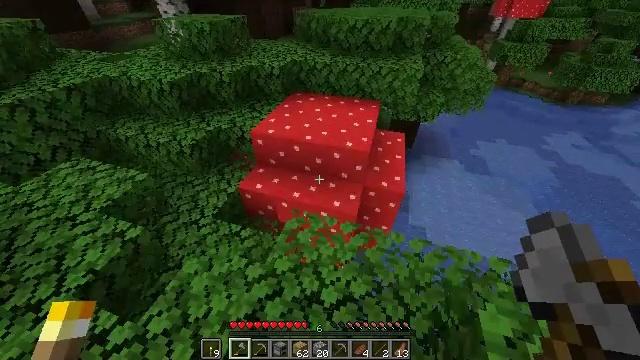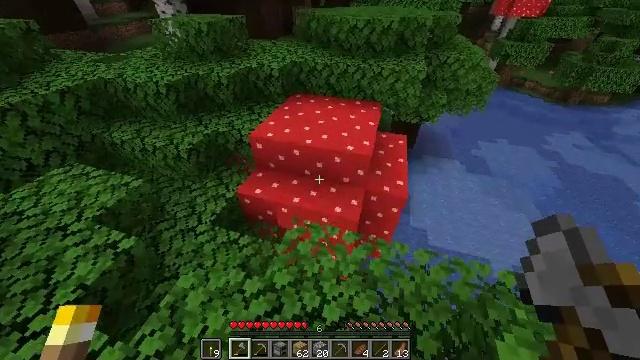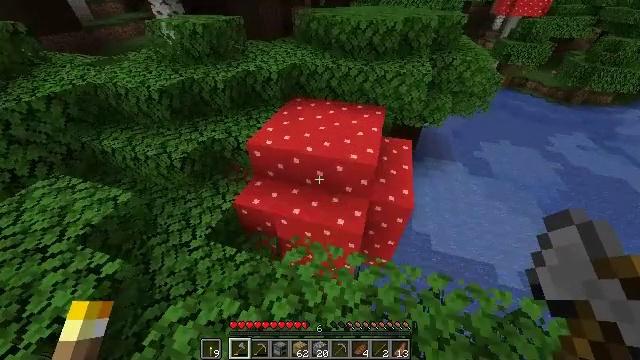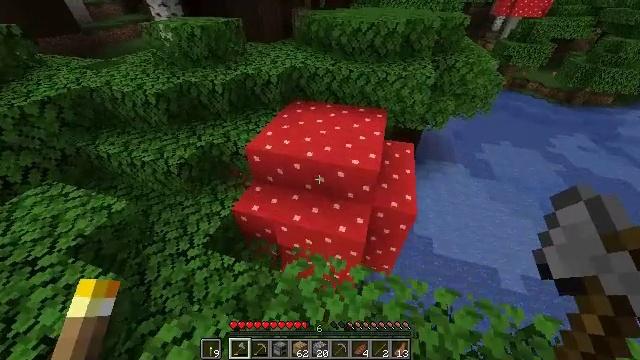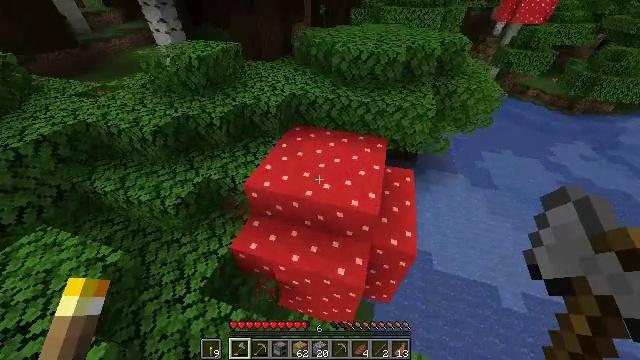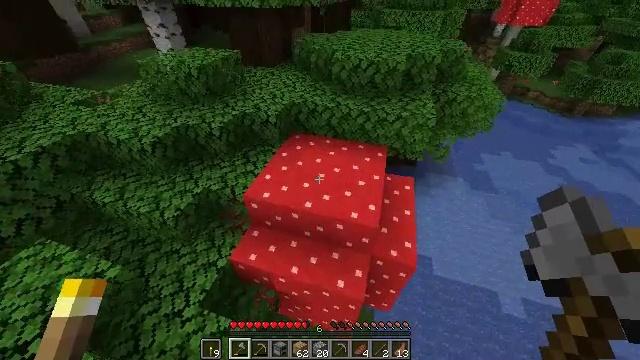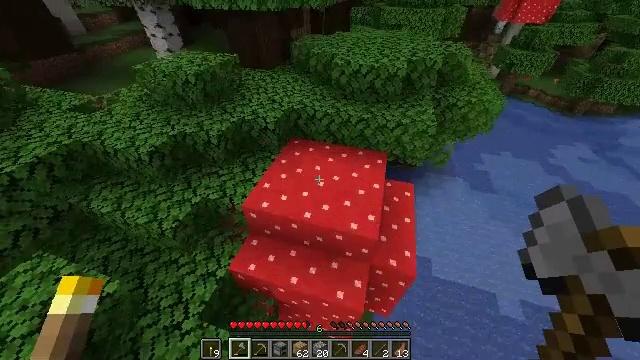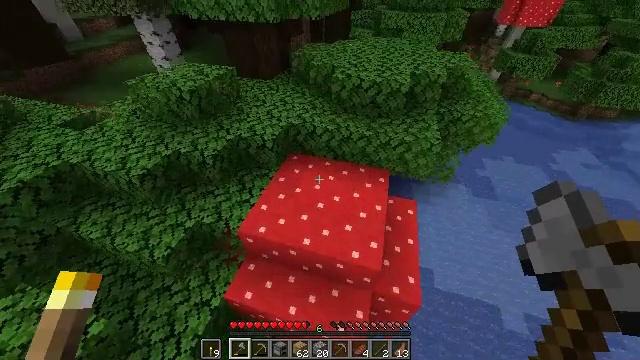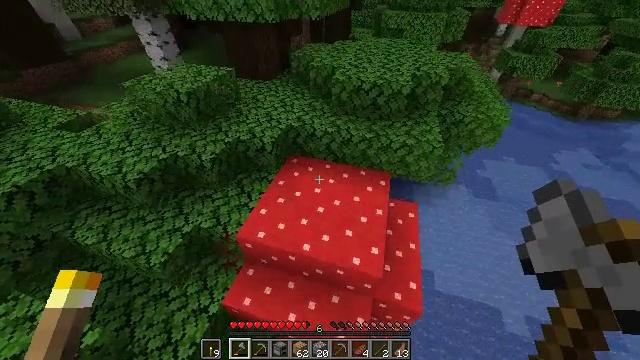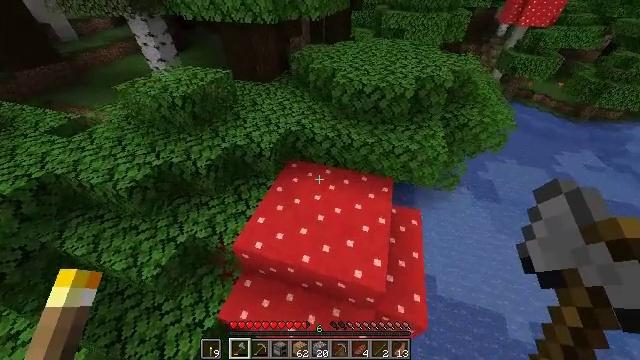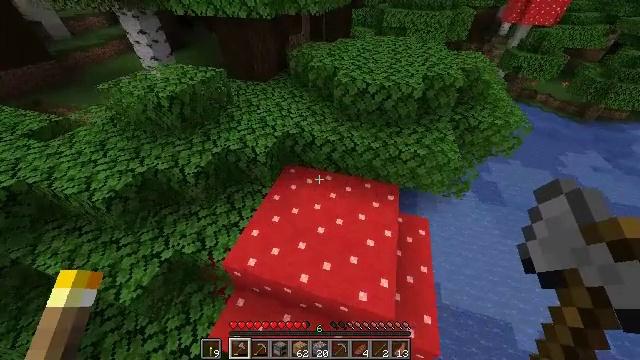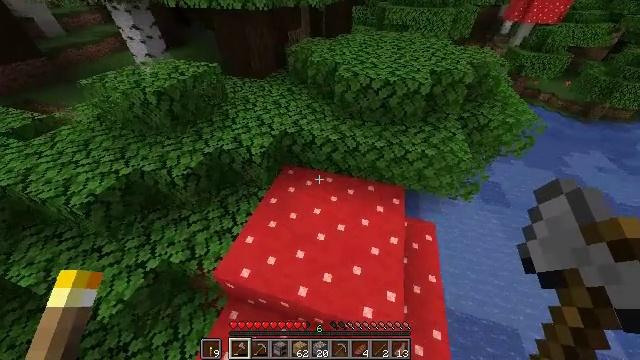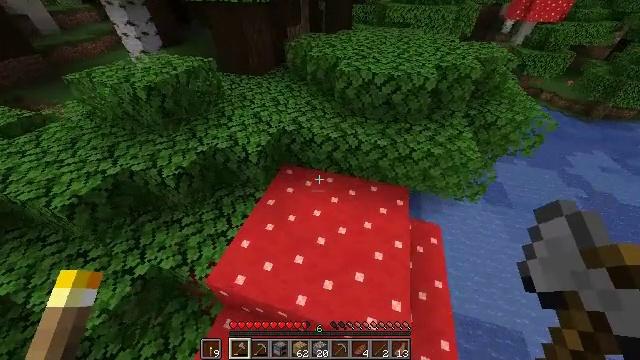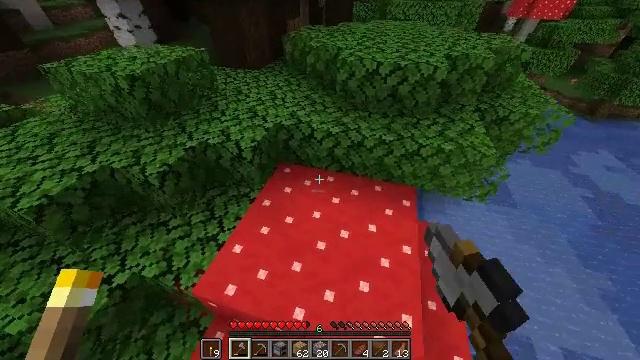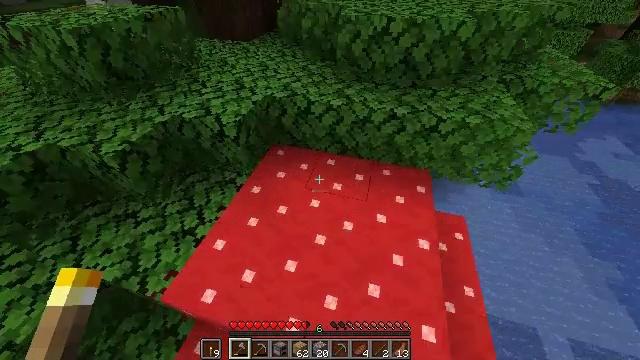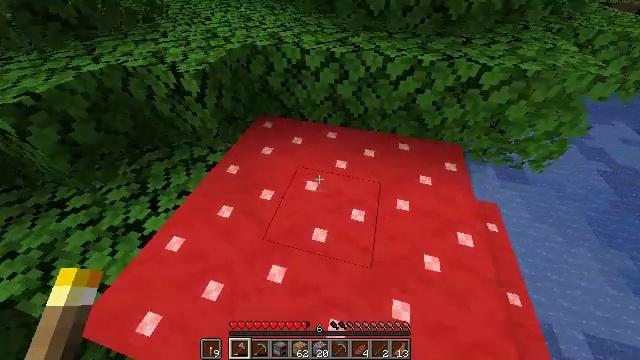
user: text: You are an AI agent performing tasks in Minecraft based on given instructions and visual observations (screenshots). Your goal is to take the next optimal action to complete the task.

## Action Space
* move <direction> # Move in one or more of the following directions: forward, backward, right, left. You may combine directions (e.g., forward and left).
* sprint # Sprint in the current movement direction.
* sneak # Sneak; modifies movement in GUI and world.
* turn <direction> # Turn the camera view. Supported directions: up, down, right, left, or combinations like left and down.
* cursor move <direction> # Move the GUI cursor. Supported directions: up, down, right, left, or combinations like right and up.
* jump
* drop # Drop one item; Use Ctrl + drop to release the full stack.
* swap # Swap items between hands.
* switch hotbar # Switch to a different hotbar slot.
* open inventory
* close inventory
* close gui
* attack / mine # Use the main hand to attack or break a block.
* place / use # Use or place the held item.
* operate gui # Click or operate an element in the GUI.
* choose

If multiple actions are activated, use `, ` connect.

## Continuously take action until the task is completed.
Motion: motion action
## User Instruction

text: Obtain red mushroom blocks for decoration.
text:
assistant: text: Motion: move forward
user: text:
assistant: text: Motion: move forward
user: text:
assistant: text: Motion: move forward, jump
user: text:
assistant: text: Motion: move forward, jump
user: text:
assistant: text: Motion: move forward, jump
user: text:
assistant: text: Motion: move forward, jump
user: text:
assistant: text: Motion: move forward
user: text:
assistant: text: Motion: move forward
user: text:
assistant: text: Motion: move forward
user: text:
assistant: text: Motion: move forward
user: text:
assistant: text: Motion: move forward
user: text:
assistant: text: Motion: move forward, attack / mine
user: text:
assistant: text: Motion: move forward, attack / mine
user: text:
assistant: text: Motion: move forward, turn down, attack / mine
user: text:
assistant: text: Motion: move forward, turn down, attack / mine
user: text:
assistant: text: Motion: move forward, turn right and down, attack / mine
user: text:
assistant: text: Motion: move forward, attack / mine
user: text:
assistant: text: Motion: move forward, attack / mine
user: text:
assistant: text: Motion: attack / mine
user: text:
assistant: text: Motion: attack / mine
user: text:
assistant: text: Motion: turn right, attack / mine
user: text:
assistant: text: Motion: attack / mine
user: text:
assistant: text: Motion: attack / mine
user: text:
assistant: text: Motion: attack / mine
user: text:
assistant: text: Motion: turn right and down, attack / mine
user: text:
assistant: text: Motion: attack / mine
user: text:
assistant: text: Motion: turn right and down, attack / mine
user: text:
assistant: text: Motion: turn right, attack / mine
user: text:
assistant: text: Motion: turn right and down, attack / mine
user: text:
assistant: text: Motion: turn right and down, attack / mine